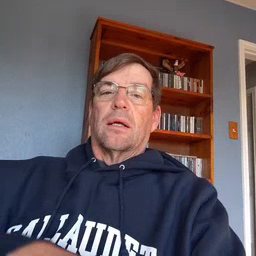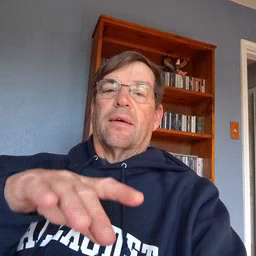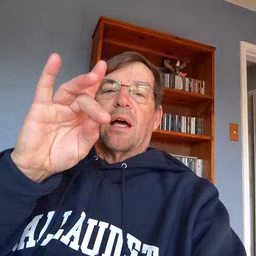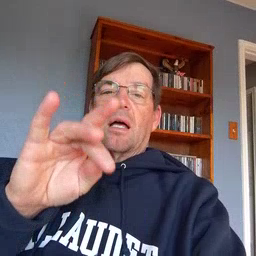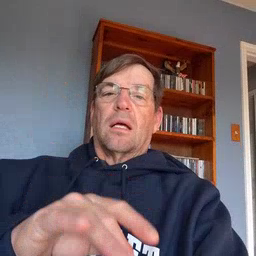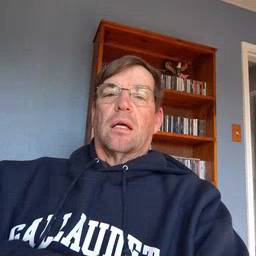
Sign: find